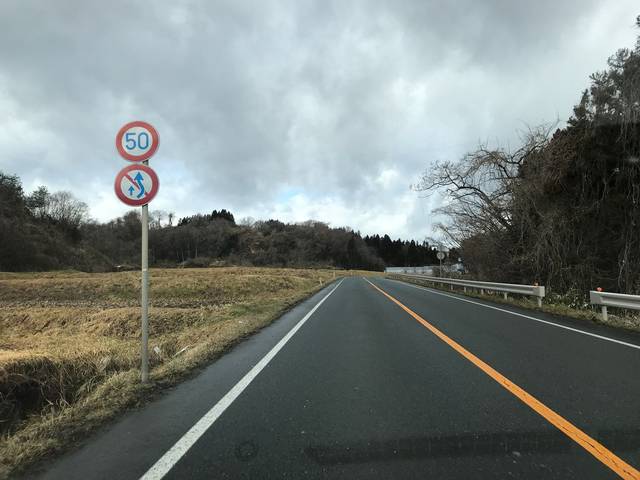
Region: Japan
Coordinates: 39.061, 141.073